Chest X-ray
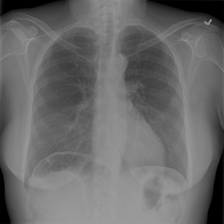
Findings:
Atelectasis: negative
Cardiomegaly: negative
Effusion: negative
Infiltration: negative
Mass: negative
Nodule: negative
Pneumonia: negative
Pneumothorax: negative
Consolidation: negative
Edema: negative
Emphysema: negative
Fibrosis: negative
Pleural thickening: negative
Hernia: negative